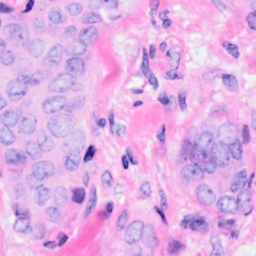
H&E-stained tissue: Breast